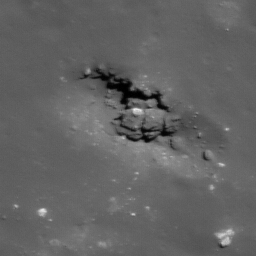
Pit: Jackson 1c
Host crater: Jackson
Host type: impact_melt
Lunar coordinates: latitude 22.421, longitude 196.291